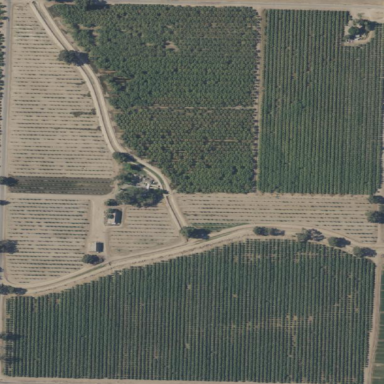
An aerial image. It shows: Orchard filled with almond trees.